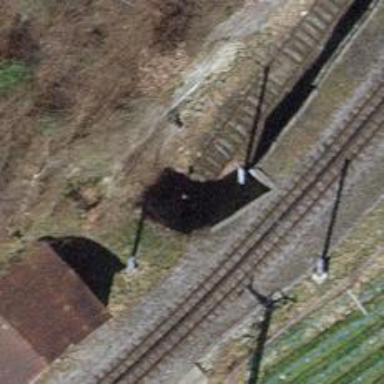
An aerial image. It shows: Railway yard with electrified tracks and single track.